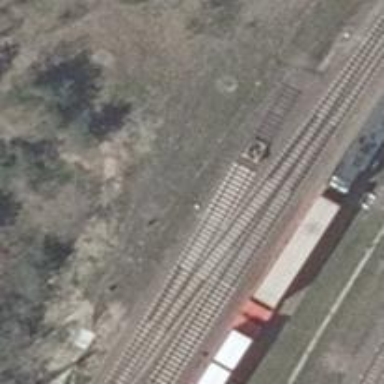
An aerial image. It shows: Railway yard used for servicing trains.